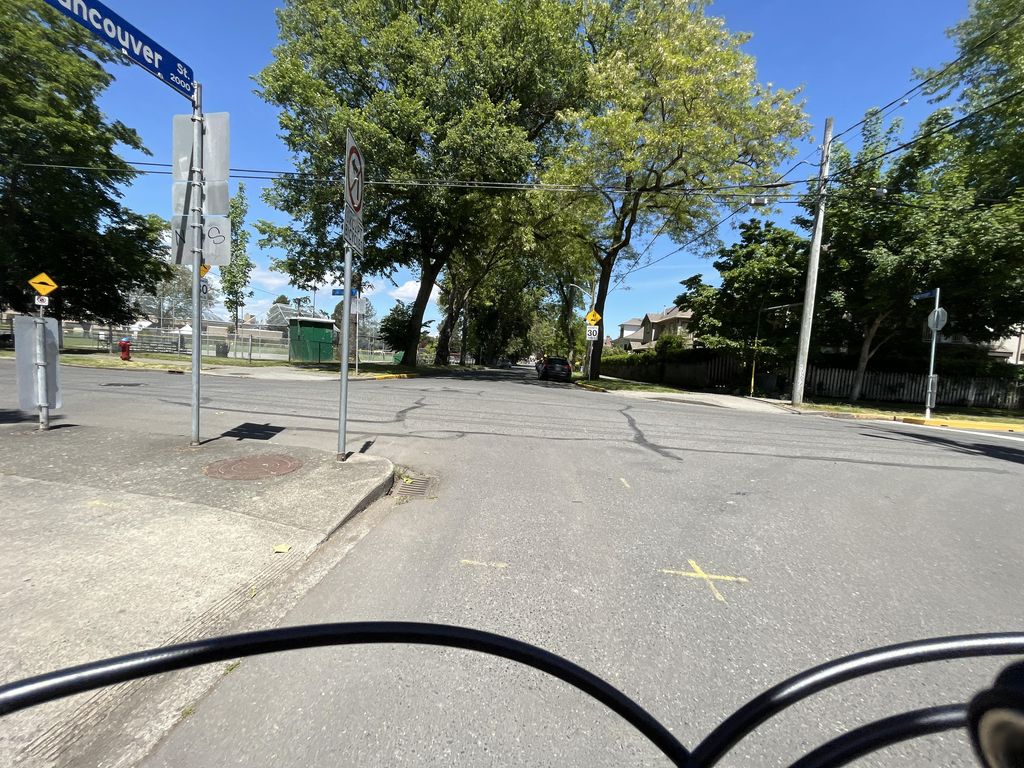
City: victoria